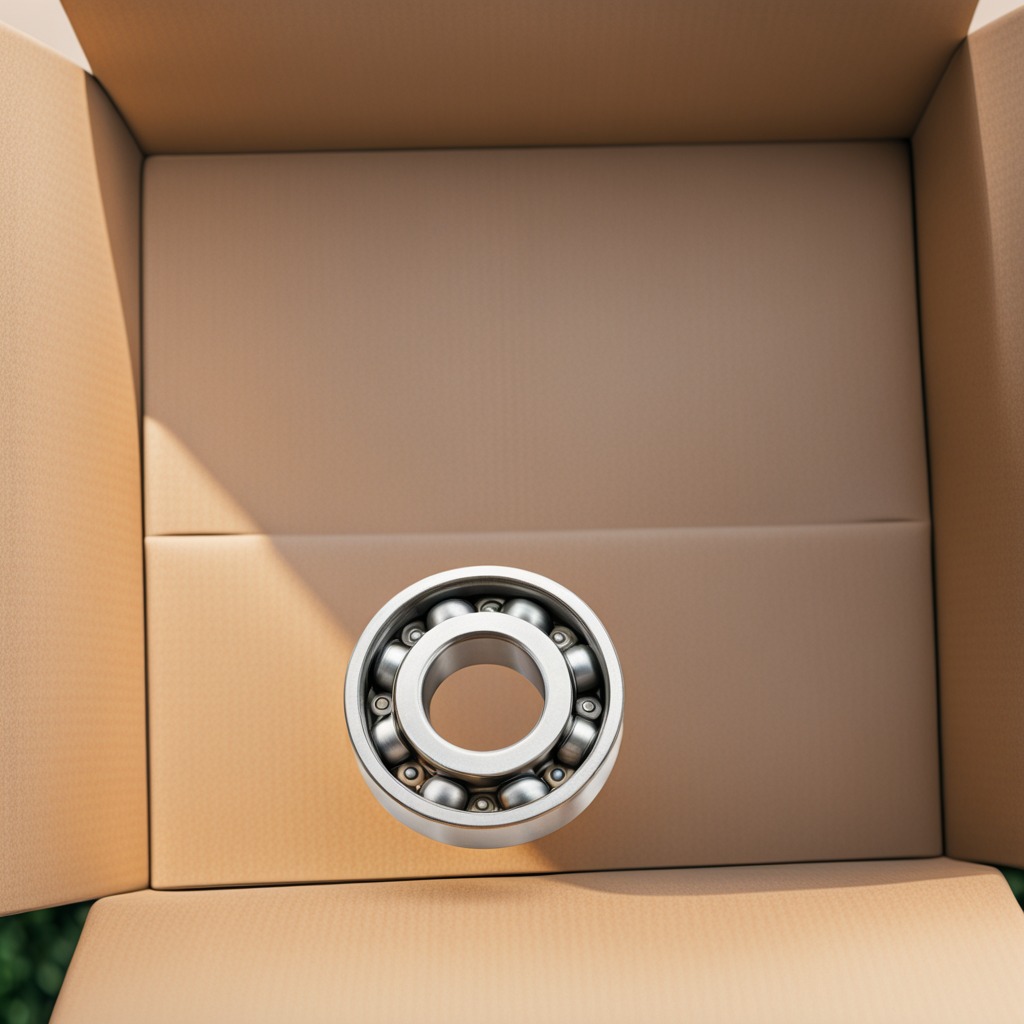
A metal ball bearing lying on a clean dry cardboard box surface in an outdoor workshop during daytime bright natural light soft shadows slightly creased but